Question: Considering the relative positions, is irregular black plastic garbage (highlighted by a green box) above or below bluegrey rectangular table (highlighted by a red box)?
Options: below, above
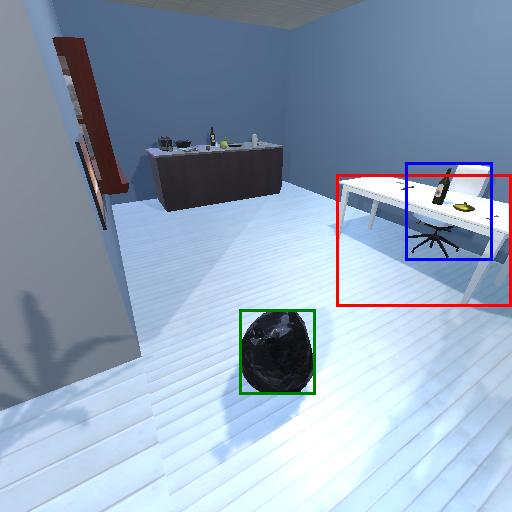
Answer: below